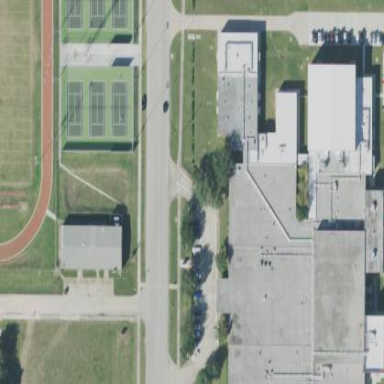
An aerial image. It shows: School building.